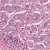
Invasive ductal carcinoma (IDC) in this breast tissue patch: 1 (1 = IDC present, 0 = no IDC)